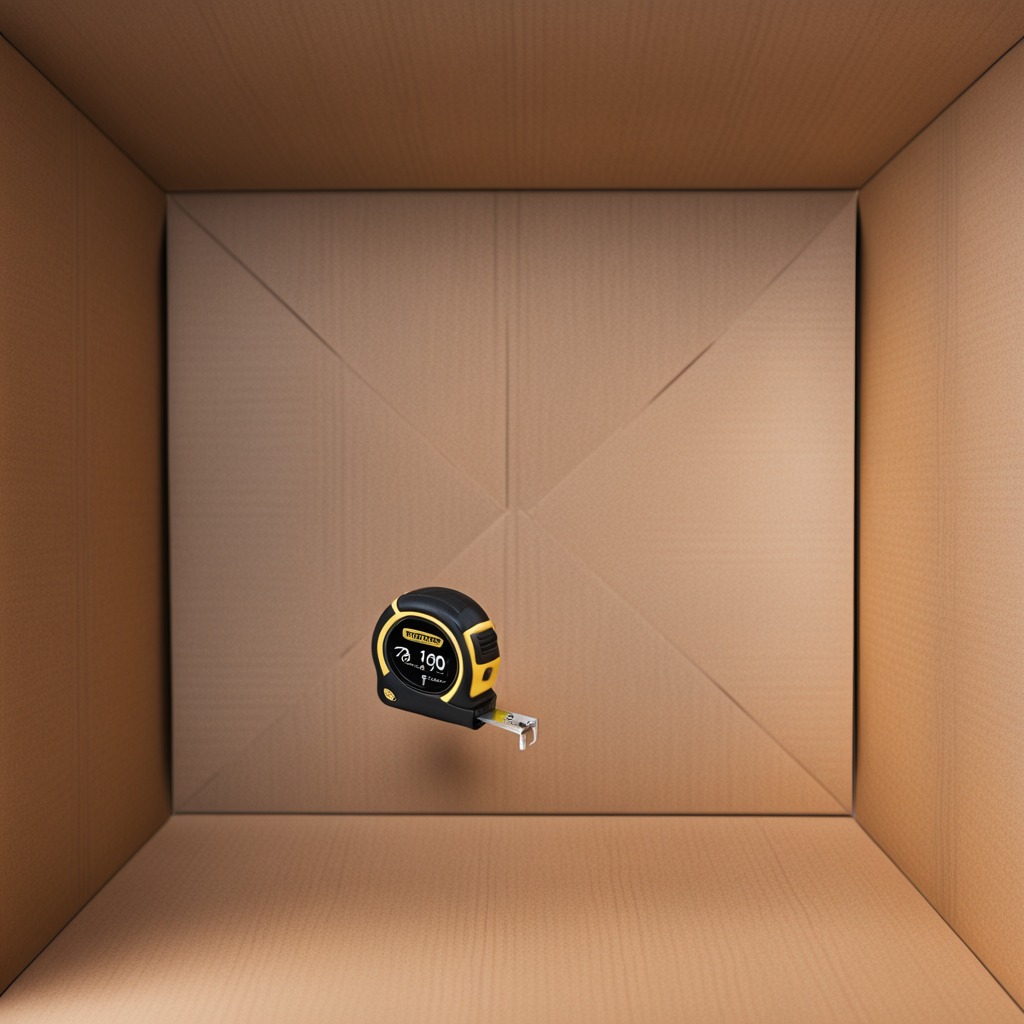
A measuring tape is lying on the clean dry cardboard box surface in an outdoor workshop during daytime bright natural light soft shadows slightly creased but